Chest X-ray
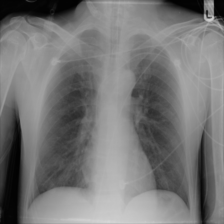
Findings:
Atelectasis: negative
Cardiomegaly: negative
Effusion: negative
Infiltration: negative
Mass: negative
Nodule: negative
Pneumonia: negative
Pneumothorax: negative
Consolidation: negative
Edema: negative
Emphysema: negative
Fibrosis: negative
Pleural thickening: negative
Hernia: negative